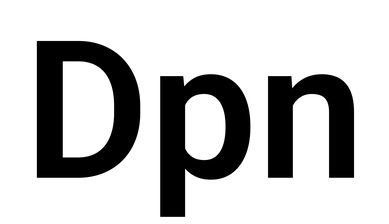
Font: Roboto_SemiBold